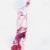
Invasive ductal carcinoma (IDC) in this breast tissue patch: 0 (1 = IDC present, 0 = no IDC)